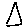
Label: triangle